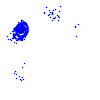
Particle: electron